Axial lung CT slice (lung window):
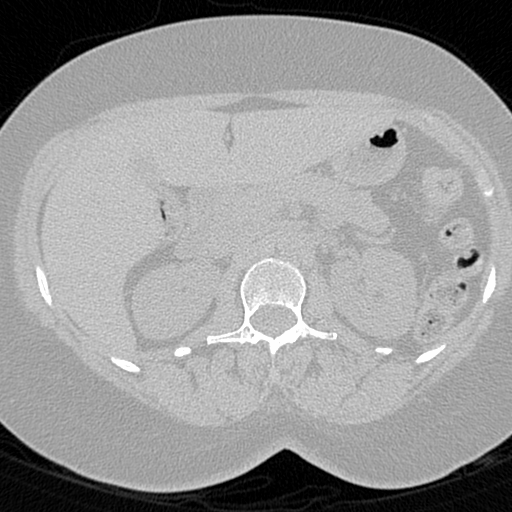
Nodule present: no